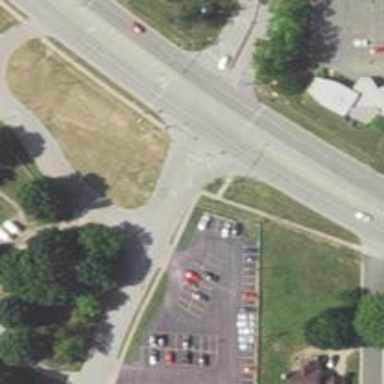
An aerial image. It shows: Tertiary road with asphalt surface and sidewalk on the left.